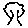
Label: tree